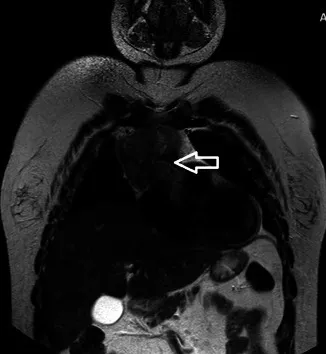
Thoracic magnetic resonance imaging shows coronal.
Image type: radiology (mri)